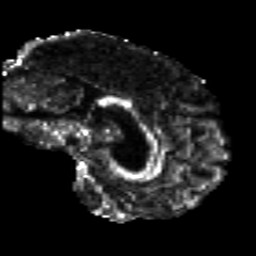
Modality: FA
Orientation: sagittal
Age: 25
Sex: female
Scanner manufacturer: siemens
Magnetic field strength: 3 T
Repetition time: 8.8 s
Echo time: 0.085 s